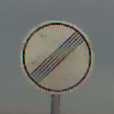
Verkehrszeichen: EndeSaemtlicherBegrenzungen
Umgebung: Outdoor, Nature
Tageszeit: SunriseSunset
Wetter: PartlyCloudy
Licht: Natural
Jahreszeit: Summer
Kontrast: HighContrast